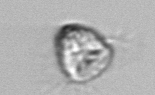
Label: Balanion